Question: I am working on a Drupal Site, and for some reason when I came back from the weekend, one of my menu's on the site is automatically expanded now by default. I sifted through the css and php and couldn't find anything that stuck out. Is there a way through css, javascript, jquery, or php to have the menu automatically collapsed by default. I prefer css, but I can do any of the other methods. Here is a screen shot:

'''
ul.menu li {
margin: 0;
padding: 0;
}
'''
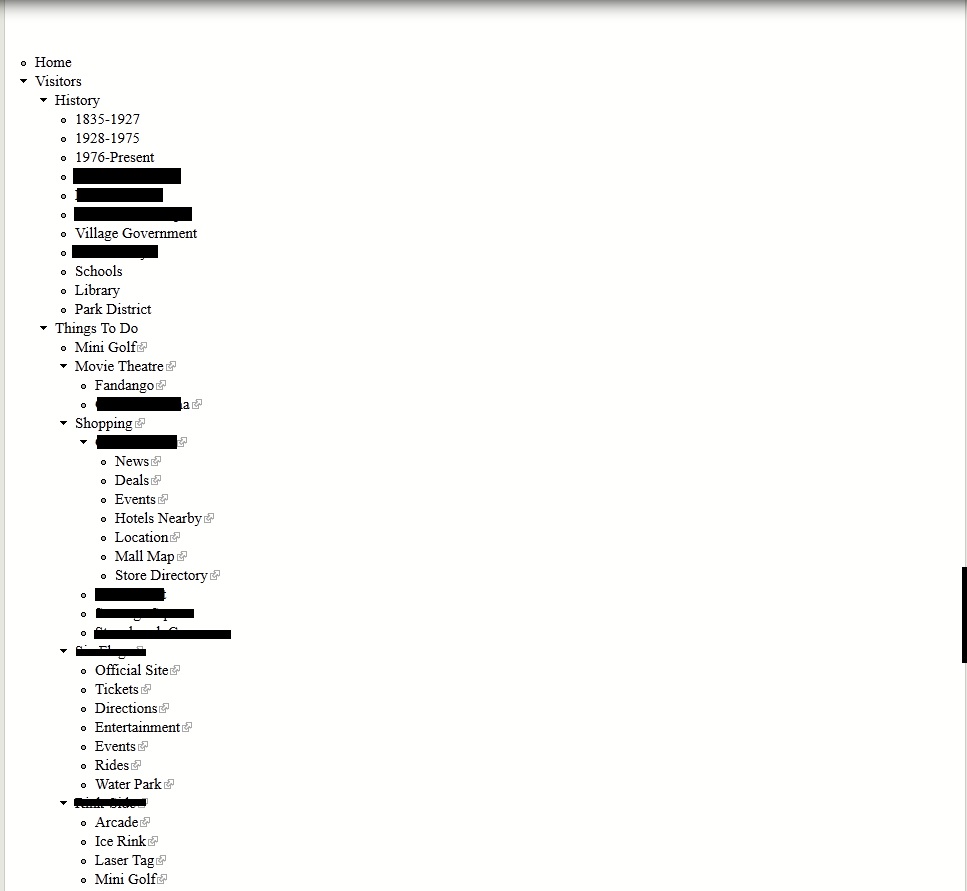
Answer: Is it possible that the 'expanded' checkbox for these menu items in drupal is checked? The menus look to be appropriately expanded, so I'd look to drupal first.